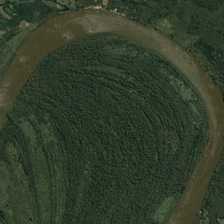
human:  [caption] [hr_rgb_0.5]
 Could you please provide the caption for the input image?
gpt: many green plants are in two sides of a curved river .

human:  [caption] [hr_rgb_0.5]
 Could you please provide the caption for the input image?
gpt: many green plants are in two sides of a curved river .

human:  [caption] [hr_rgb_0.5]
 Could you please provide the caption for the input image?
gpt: many green plants are in two sides of a curved river .

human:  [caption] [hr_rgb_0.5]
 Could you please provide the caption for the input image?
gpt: many green plants are in two sides of a curved river .

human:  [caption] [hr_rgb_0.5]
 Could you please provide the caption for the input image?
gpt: many green plants are in two sides of a curved river .